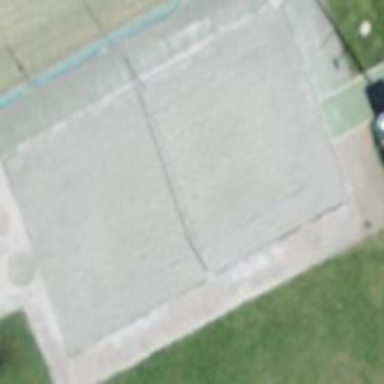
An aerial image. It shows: Sandy pitch for beach volleyball.